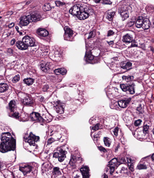
Tumor epithelial tissue: yes
Tumor-associated stroma tissue: no
Normal tissue: no